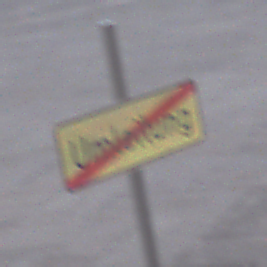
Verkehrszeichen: EndeDerUmleitungsankuendigung
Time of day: SunriseSunset
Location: Outdoor (Urban)
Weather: PartlyCloudy
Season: NotSpecified
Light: Natural